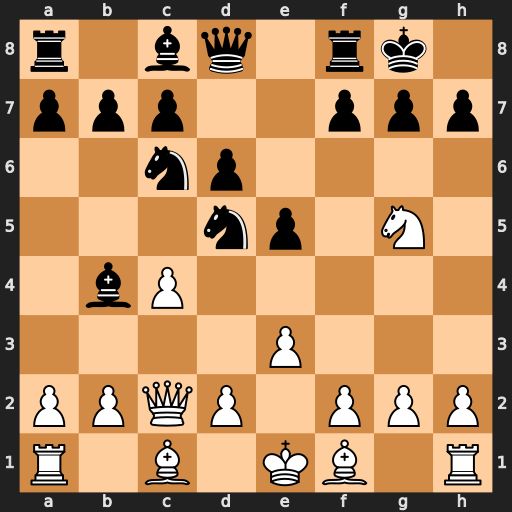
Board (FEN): r1bq1rk1/ppp2ppp/2np4/3np1N1/1bP5/4P3/PPQP1PPP/R1B1KB1R
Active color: w
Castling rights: KQ
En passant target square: -
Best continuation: Qxh7#